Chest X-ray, AP view. Patient: 49 years old, sex F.
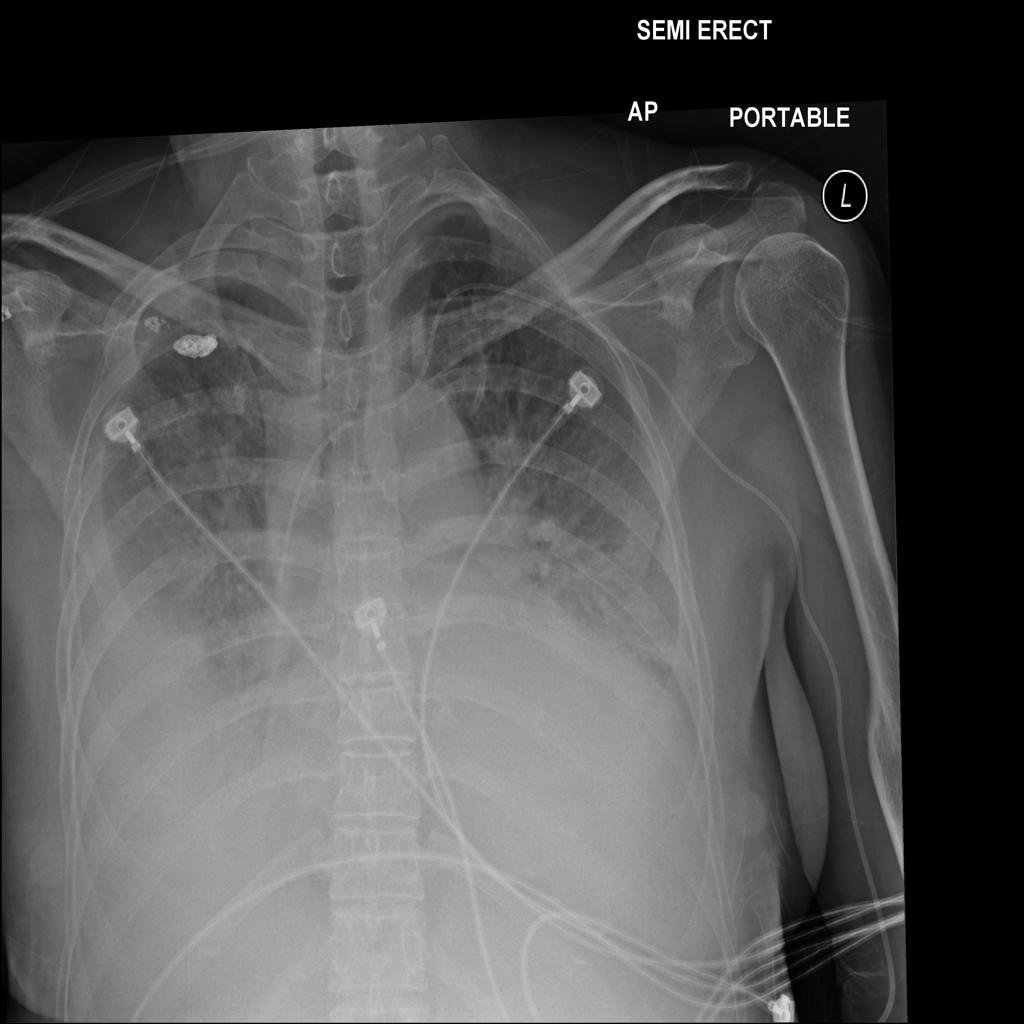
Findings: No Finding